Question: As part of my <URL> to generate stimuli for experiments, I'm having a strange problem.
The desired outcome this time is to "shuffle" an image by dividing an image into segments of equal size and then swapping these randomly. This worked fine in initial tests and I swiftly forgot about the program. When my colleague tried it with her images though, the segments suddenly became smaller than they should be.
In order to illustrate the problem, I've filled each segment rectangle with a hatched brush:

Image pair A shows my initial results from a test image (downloaded from facebook). Image pair B shows the same operation applied to my colleagues test image; note that the hatched areas have gaps between them. The third image pair show the same effect after I modified the original image in GIMP and re-saved it. (I originally did this to see if the orientation had any effect - it didn't.)
It seems to me that the process of exporting the image from GIMP affected some property of the image such that the dimensions were interpreted incorrectly. Is there any way I can detect and correct this?
---
My code (edited for your sanity):
'''
this.original = Image.FromFile(this.filename);
Image wholeImage = (Image)this.original.Clone();
int segwidth = (int)Math.Floor((double)(this.original.Width / segsX));
int segheight = (int)Math.Floor((double)(this.original.Height / segsY));
int segsCount = segsX * segsY;
Image[] segments = new Image[segsCount];
for (i = 0; i < segsCount; i++)
{
x = (i % segsX);
y = (int)Math.Floor((double)(i / segsX));
segments[i] = Crop(wholeImage, new Rectangle(x * segwidth, y * segheight, segwidth, segheight), (i%2>0));
}
// Call to an array shuffling helper class
using (Graphics g = Graphics.FromImage(wholeImage))
{
for (j = 0; j < segsCount; j++)
{
x = (j % segsX);
y = (int)Math.Floor((double)(j / segsX));
insertPoint = new Point(x * segwidth, y * segheight);
g.DrawImage(segments[j], insertPoint);
}
}
wholeImage.Save(this.targetfolder + Path.DirectorySeparatorChar + aggr_filename, ImageFormat.Png);
// The cropping function (including the hatch generation, which would be commented out when no longer needed)
static private Image Crop(Image wholeImage, Rectangle cropArea, Boolean odd = true)
{
Bitmap cropped = new Bitmap(cropArea.Width, cropArea.Height);
Rectangle rect = new Rectangle(0, 0, cropArea.Width, cropArea.Height);
System.Drawing.Drawing2D.HatchBrush brush;
if (odd)
{
brush = new System.Drawing.Drawing2D.HatchBrush(System.Drawing.Drawing2D.HatchStyle.Plaid, Color.Red, Color.Blue);
}
else
{
brush = new System.Drawing.Drawing2D.HatchBrush(System.Drawing.Drawing2D.HatchStyle.Plaid, Color.Beige, Color.CadetBlue);
}
using(Graphics g = Graphics.FromImage(cropped))
{
g.DrawImage(wholeImage, rect, cropArea, GraphicsUnit.Pixel);
g.FillRectangle(brush, rect);
}
return cropped as Image;
}
'''
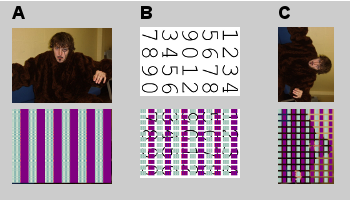
Answer: --added as answer upon request of OP--
Just for the heck of it, I ported this to php and it works as you would expect (margins on the side, not margins around individual tiles. However, this brought me to the msdn page for drawimage(image,point), which seems to render the sepcified image based upon dpi of display device, rather than fixed pixel dimensions. Your crop function uses rect and specifies measurement which is per-pixel, but your re-draw routine uses a different method. Try using the drawimage method that you used in the crop function for the image reconstruction